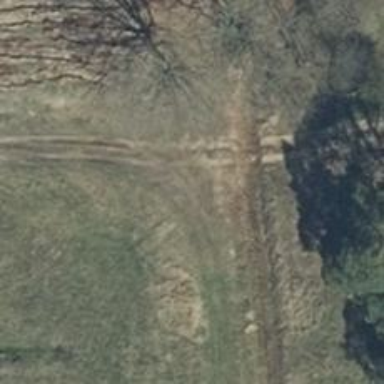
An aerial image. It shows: Grass track with grade5 track type.